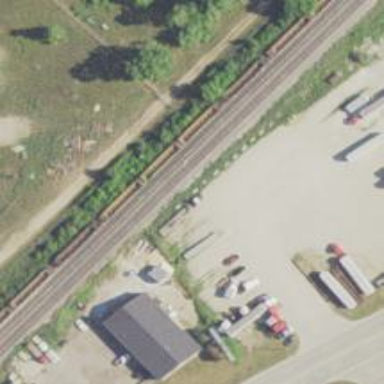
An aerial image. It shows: Railway track.